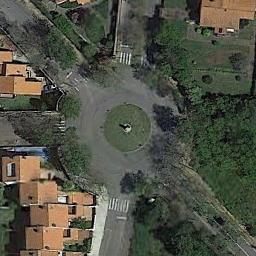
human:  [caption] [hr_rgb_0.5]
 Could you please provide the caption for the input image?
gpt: There are many buildings and trees and lawns around the crossroads .

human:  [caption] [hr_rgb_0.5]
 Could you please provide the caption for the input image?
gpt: The roundabout is next to buildings and trees .

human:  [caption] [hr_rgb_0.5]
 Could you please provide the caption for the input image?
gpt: There are many trees around the roundabout .

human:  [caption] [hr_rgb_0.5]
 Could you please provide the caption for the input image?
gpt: The roundabout with four exits and entrances is surrounded by some houses .

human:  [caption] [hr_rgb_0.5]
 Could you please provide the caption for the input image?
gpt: There are some green trees and brown buildings beside the roundabout .